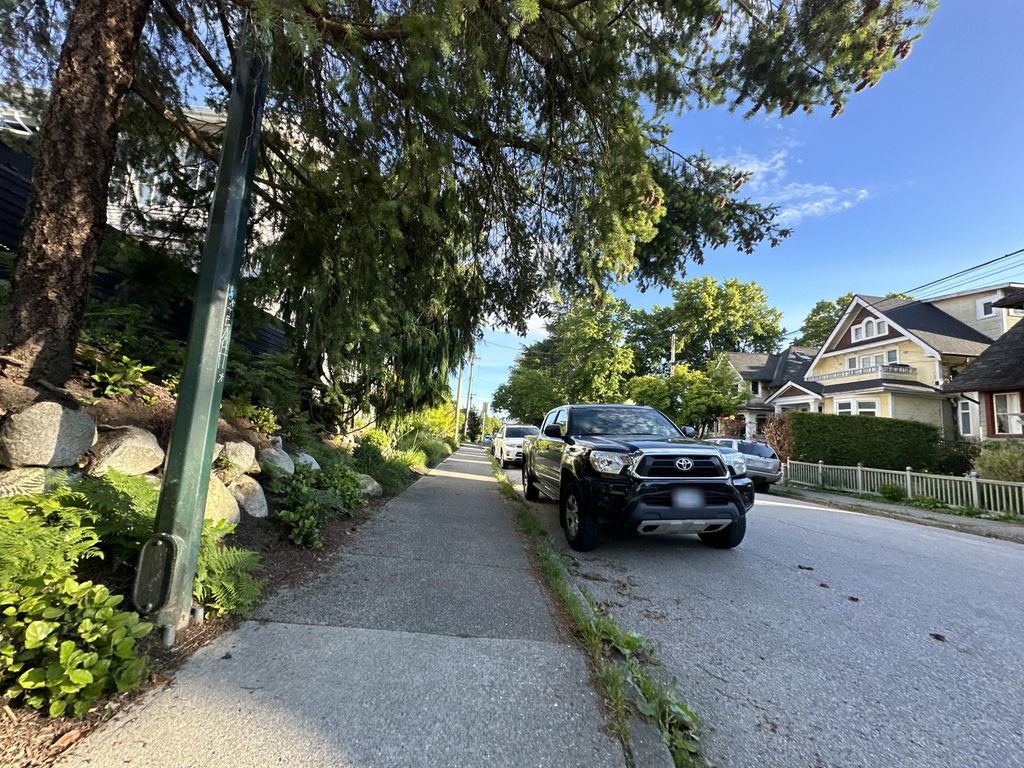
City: vancouver